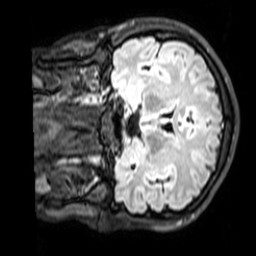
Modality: T1w
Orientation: coronal
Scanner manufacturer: philips
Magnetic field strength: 3 T
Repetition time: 4.8 s
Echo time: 0.2586 s